Question: can anyone please tell me whether there is any plugin in angular, bootstrap for add remove modal component like as shown below in the picture

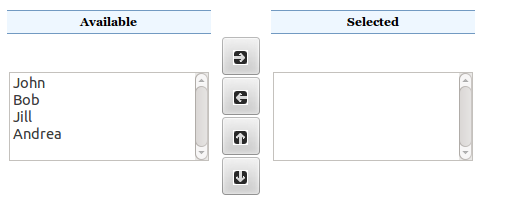
Answer: I don't know a ready-to-intstall module with bootstrap styling, but the basic implementation is quite simple:
<URL>
'''
<div ng-app>
<div ng-controller="fling">
<select multiple="true" ng-model="selected" ng-options="item for item in selectedItems">
</select>
_________________
<select multiple="true" ng-model="available" ng-options="item for item in availableItems">
</select>
<br />
<button ng-click="moveItem(selected[0], selectedItems, availableItems)">
Move sel --&gt;
</button>
<button ng-click="moveItem(available[0], availableItems, selectedItems)">
&lt;-- Move sel
</button>
<br />
<button ng-click="moveAll(selectedItems, availableItems)">
Move all --&gt;
</button>
<button ng-click="moveAll(availableItems, selectedItems)">
&lt;-- Move all
</button>
{{selectedItems}}
{{availableItems}}
</div>
</div>
function fling($scope) {
$scope.moveItem = function(item, from, to) {
var idx=from.indexOf(item);
if (idx != -1) {
from.splice(idx, 1);
to.push(item);
}
};
$scope.moveAll = function(from, to) {
angular.forEach(from, function(item) {
to.push(item);
});
from.length = 0;
};
$scope.selectedItems = ['a','b','c'];
$scope.availableItems = [1,2,3];
}
'''
it should be easy to add bootstrap classes here.